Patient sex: M
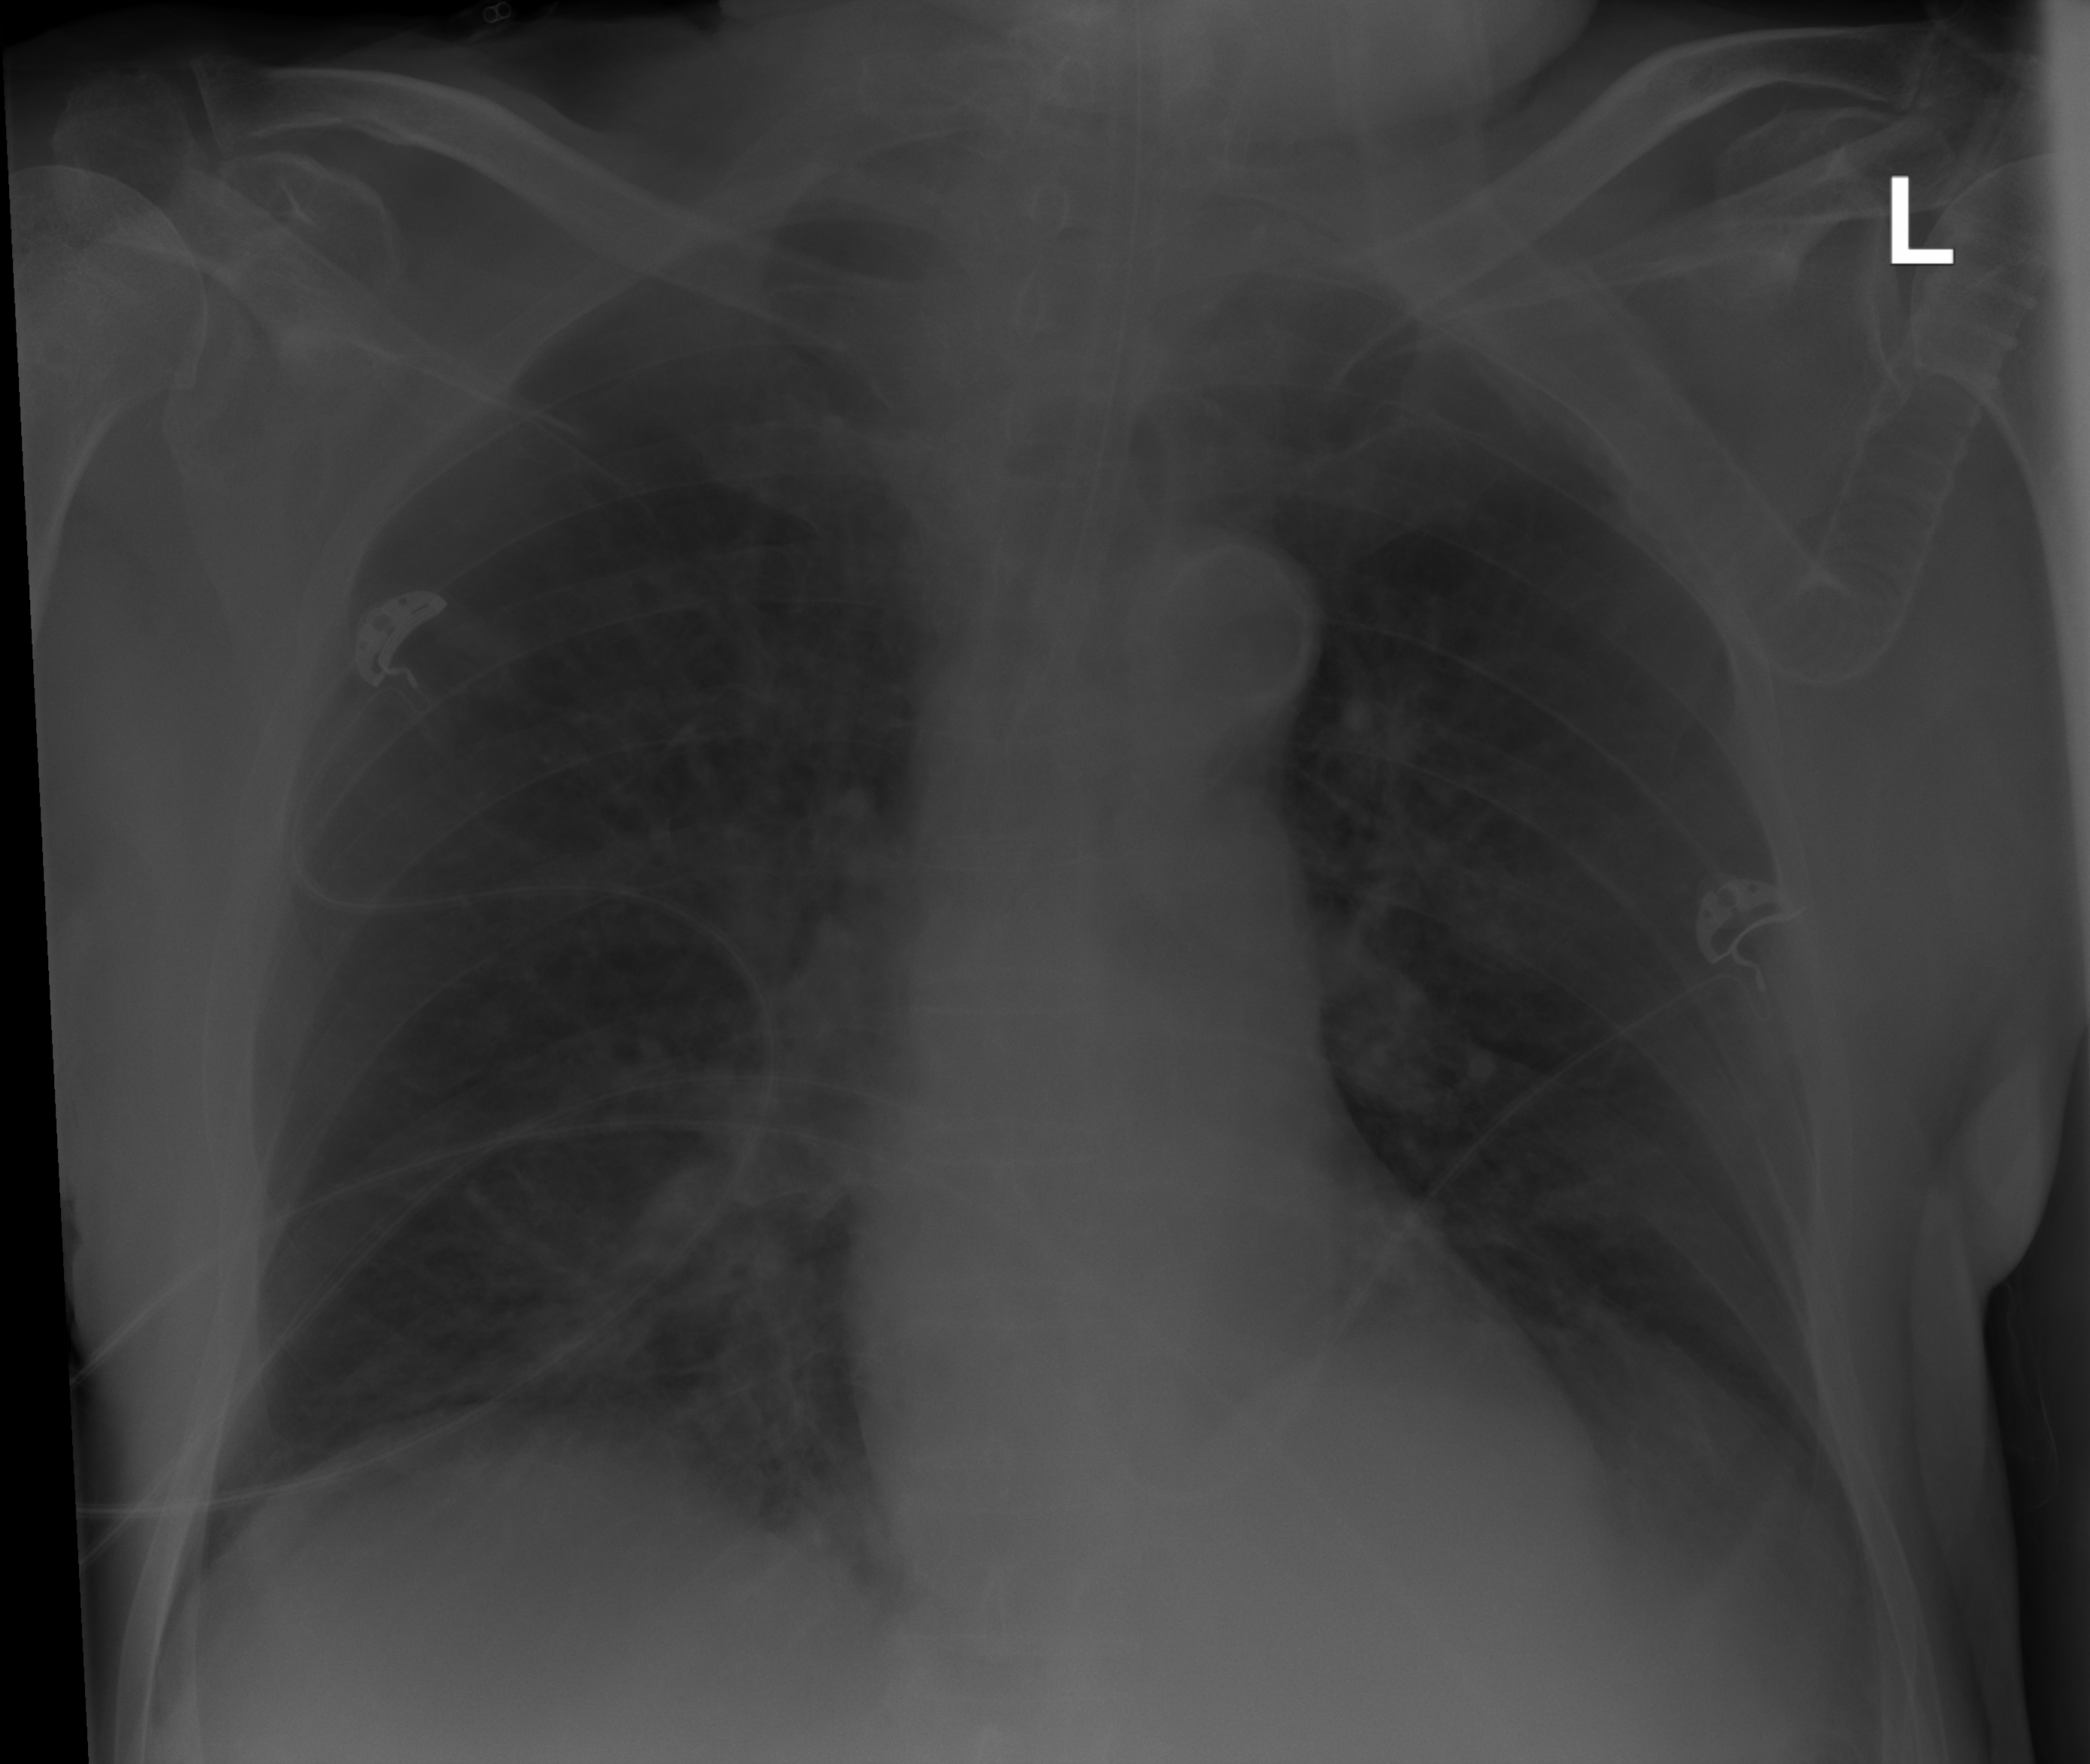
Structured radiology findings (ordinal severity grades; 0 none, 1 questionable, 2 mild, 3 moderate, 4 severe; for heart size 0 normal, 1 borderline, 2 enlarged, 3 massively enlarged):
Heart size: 0
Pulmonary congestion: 0
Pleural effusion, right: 0
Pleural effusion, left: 0
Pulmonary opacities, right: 2
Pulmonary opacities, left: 0
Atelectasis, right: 2
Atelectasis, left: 0